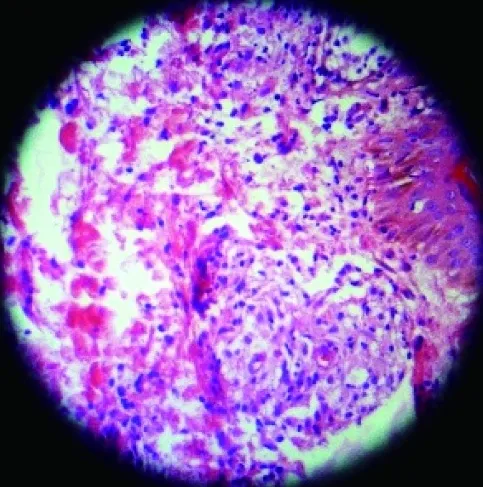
Lymphomatoid granulomatosis.
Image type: pathology (h&e)